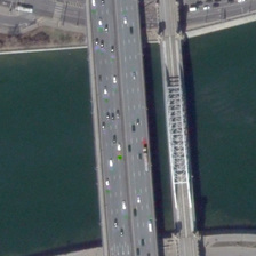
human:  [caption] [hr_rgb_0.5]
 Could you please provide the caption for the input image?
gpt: One bridge is wide enough for cars to come and go, while the other bridge is empty.

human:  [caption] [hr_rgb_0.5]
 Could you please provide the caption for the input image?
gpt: The bridge was wide enough for cars to come and go, while the other bridge was empty.

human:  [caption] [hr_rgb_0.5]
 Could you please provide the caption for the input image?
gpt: The bridge was wide enough for cars to come and go, while the other bridge was empty.

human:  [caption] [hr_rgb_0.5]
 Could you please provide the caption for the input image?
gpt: One bridge is wide enough to allow cars to come and go, while the other bridge is empty.

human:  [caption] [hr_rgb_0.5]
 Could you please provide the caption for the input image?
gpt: The bridge was wide enough for cars to come and go, while the other bridge was empty.